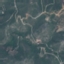
Land use / land cover class: HerbaceousVegetation